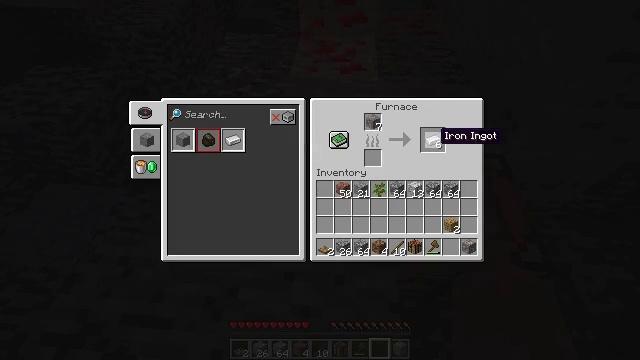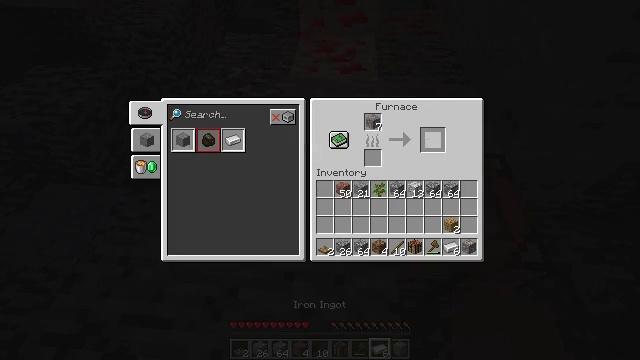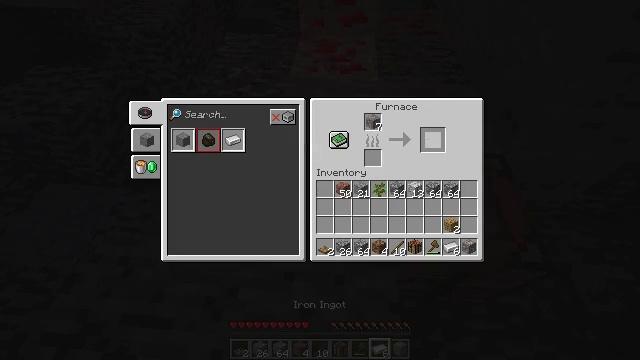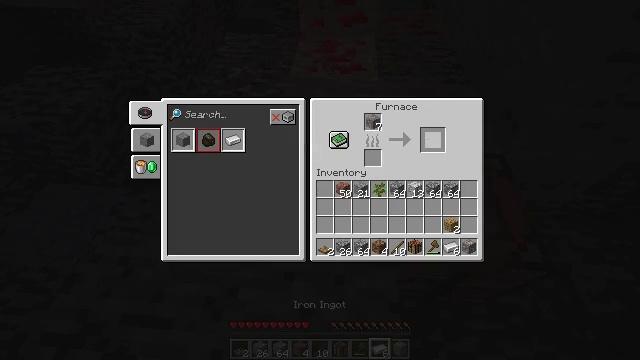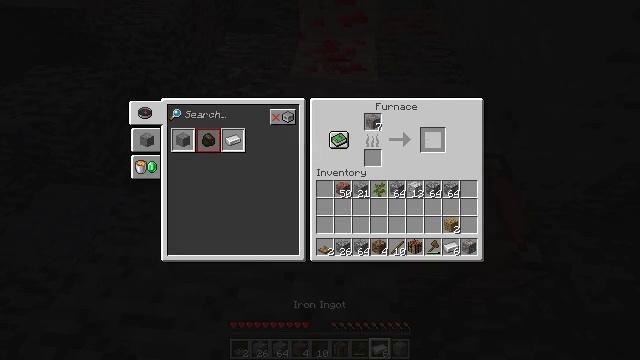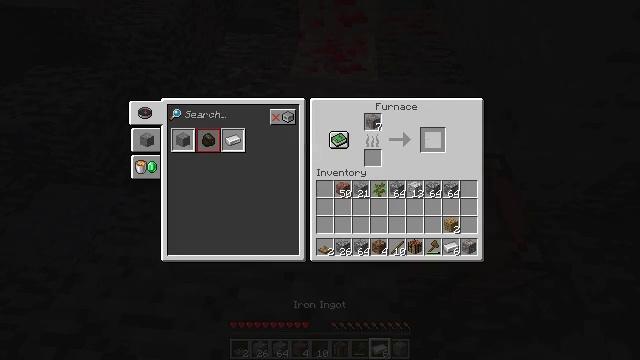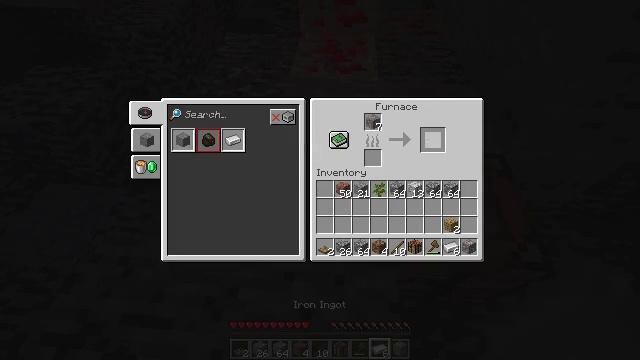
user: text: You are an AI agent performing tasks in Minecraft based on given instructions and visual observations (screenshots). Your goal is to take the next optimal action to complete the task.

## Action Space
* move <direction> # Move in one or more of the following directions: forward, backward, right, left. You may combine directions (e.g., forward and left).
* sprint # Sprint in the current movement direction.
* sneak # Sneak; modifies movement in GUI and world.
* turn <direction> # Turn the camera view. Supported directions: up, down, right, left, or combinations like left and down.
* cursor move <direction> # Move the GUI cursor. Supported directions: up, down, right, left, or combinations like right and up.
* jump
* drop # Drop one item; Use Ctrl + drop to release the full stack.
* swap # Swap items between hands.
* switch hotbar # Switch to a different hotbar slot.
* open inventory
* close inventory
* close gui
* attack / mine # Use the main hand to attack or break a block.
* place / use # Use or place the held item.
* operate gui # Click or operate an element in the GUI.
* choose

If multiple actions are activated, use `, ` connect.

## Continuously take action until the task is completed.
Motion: motion action
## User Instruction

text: craft item air
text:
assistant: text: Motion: sneak, operate gui
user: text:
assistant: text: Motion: sneak, operate gui
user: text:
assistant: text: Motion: sneak, operate gui
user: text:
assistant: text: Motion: sneak, operate gui
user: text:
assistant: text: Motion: no_op
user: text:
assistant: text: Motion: no_op
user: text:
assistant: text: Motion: no_op